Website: apple
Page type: billing-address
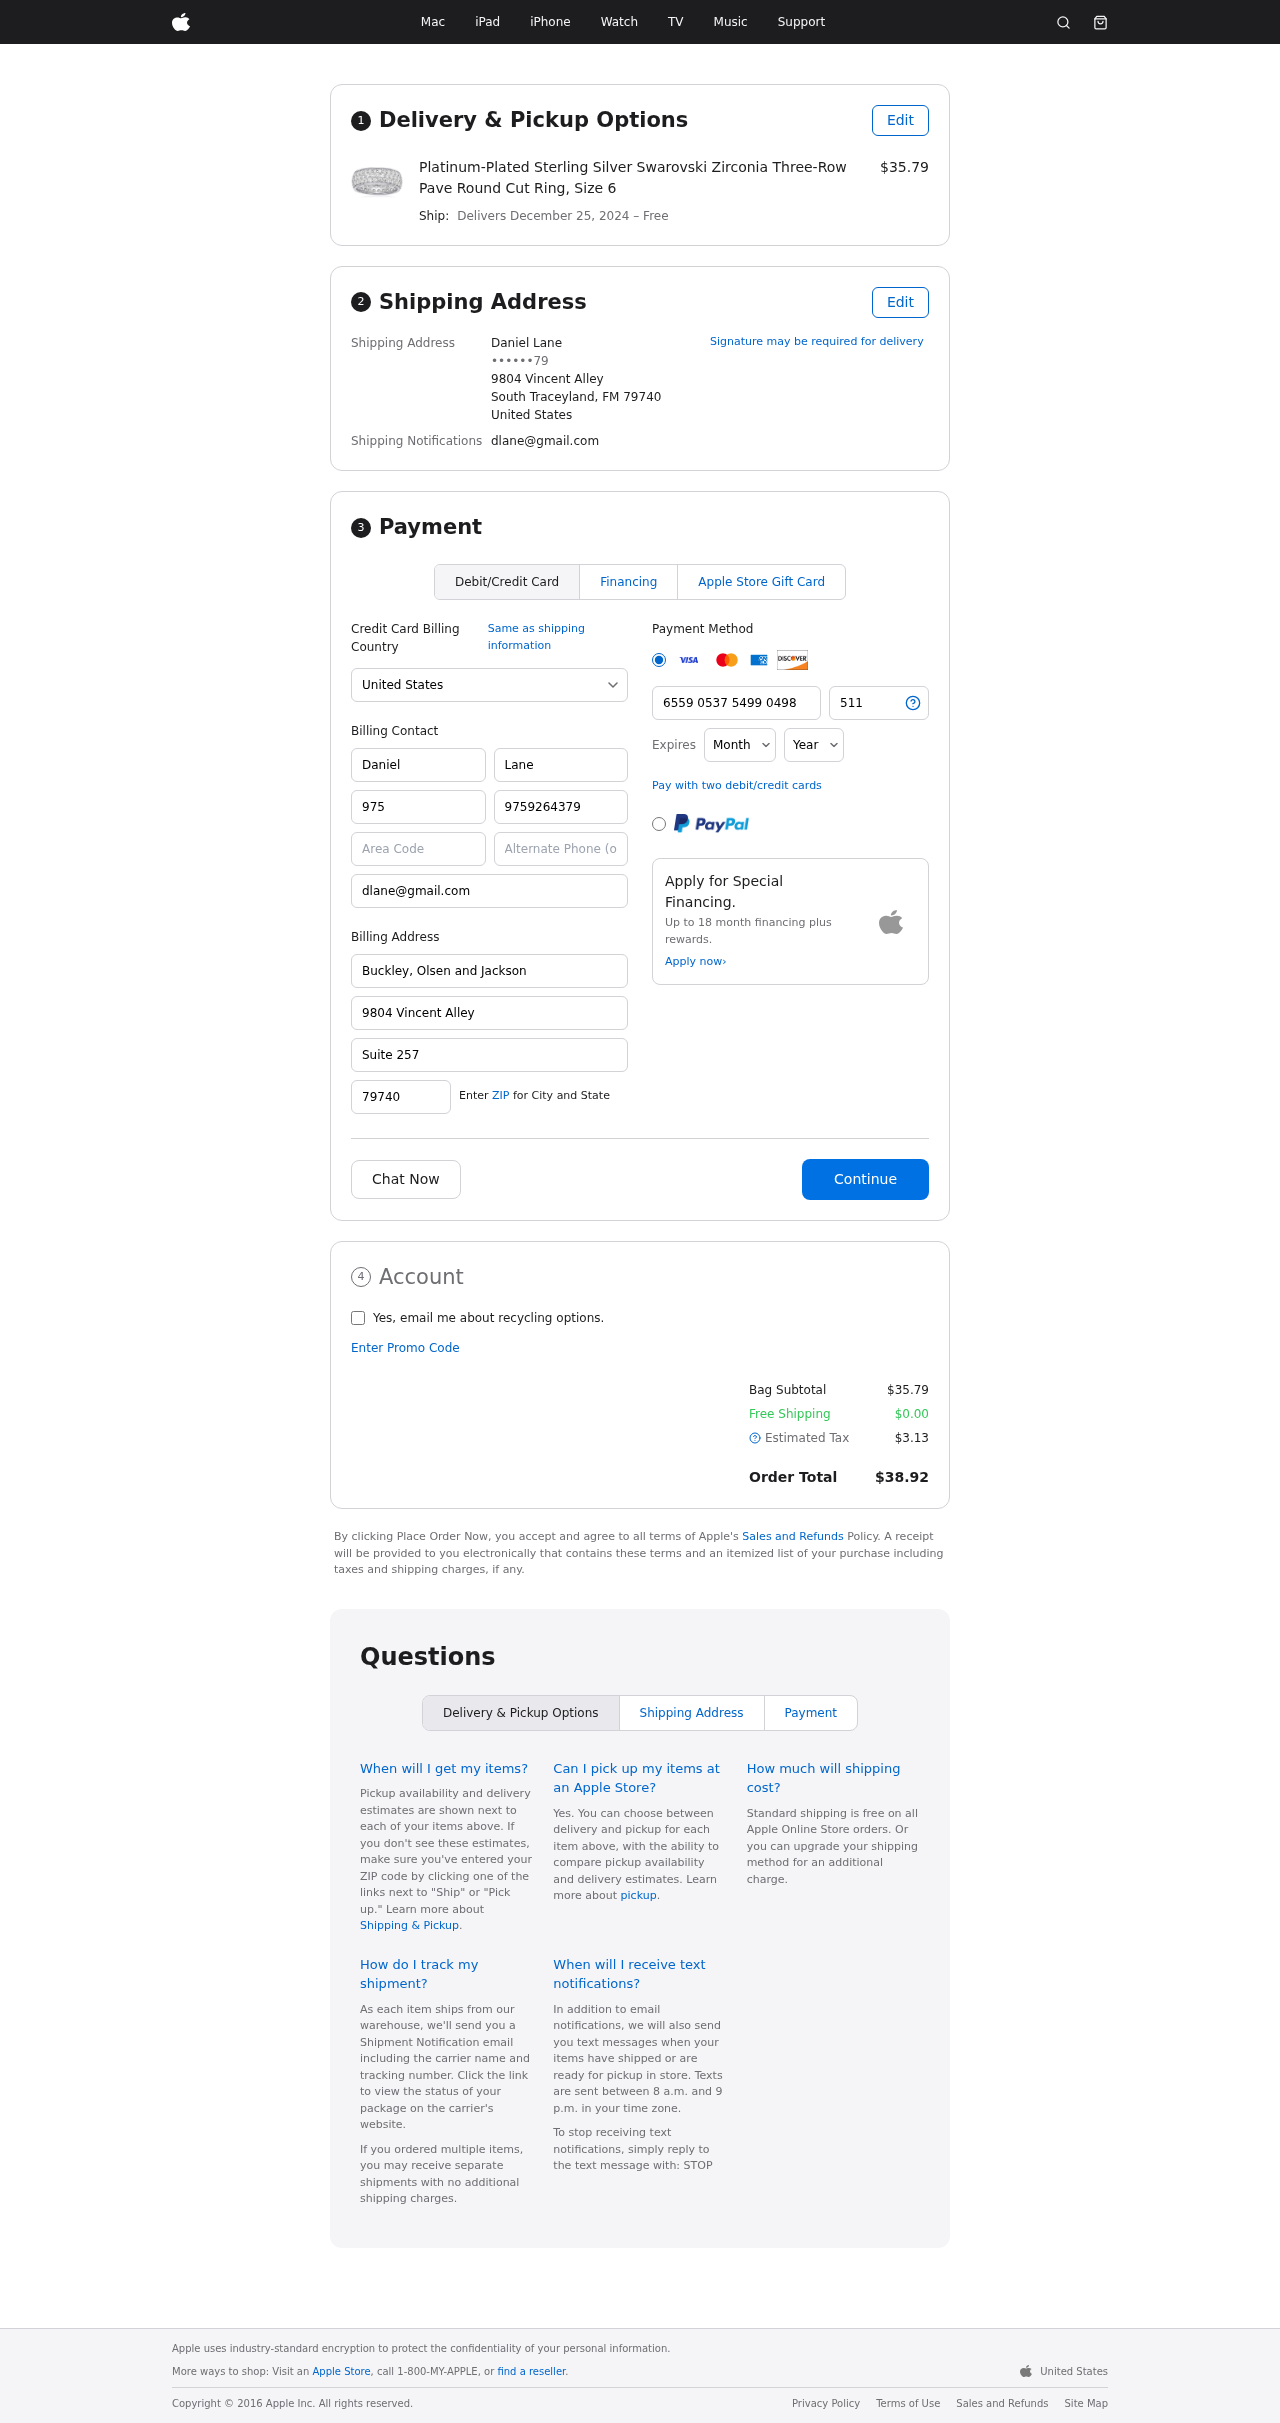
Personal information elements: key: PII_CARD_CVV
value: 511
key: PII_CARD_EXPIRY_MONTH
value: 01
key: PII_CARD_EXPIRY_YEAR
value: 30
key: PII_CARD_NUMBER
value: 6559 0537 5499 0498
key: PII_CITY_STATE_ZIP
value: South Traceyland, FM 79740
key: PII_COUNTRY
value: United States
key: PII_EMAIL
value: dlane@gmail.com
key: PII_FULLNAME
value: Daniel Lane
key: PII_STREET
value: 9804 Vincent Alley
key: PII_PHONE_MASKED
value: ••••••79
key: PII_BILLING_FIRSTNAME
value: Daniel
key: PII_BILLING_LASTNAME
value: Lane
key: PII_BILLING_PHONE_AREA
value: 975
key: PII_BILLING_PHONE
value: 9759264379
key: PII_BILLING_EMAIL
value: dlane@gmail.com
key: PII_BILLING_COMPANY
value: Buckley, Olsen and Jackson
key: PII_BILLING_STREET
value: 9804 Vincent Alley
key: PII_BILLING_STREET2
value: Suite 257
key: PII_BILLING_POSTCODE
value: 79740
Product elements: key: PRODUCT1_NAME
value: Platinum-Plated Sterling Silver Swarovski Zirconia Three-Row Pave Round Cut Ring, Size 6
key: PRODUCT1_PRICE
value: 35.79
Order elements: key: ORDER_DELIVERY_DATE
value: December 25, 2024
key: ORDER_SUBTOTAL
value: $35.79
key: ORDER_SHIPPING_COST
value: $0.00
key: ORDER_TAX
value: $3.13
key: ORDER_TOTAL
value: $38.92